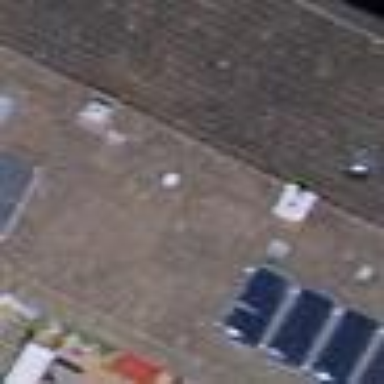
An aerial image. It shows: Residential building with gabled roof oriented across.